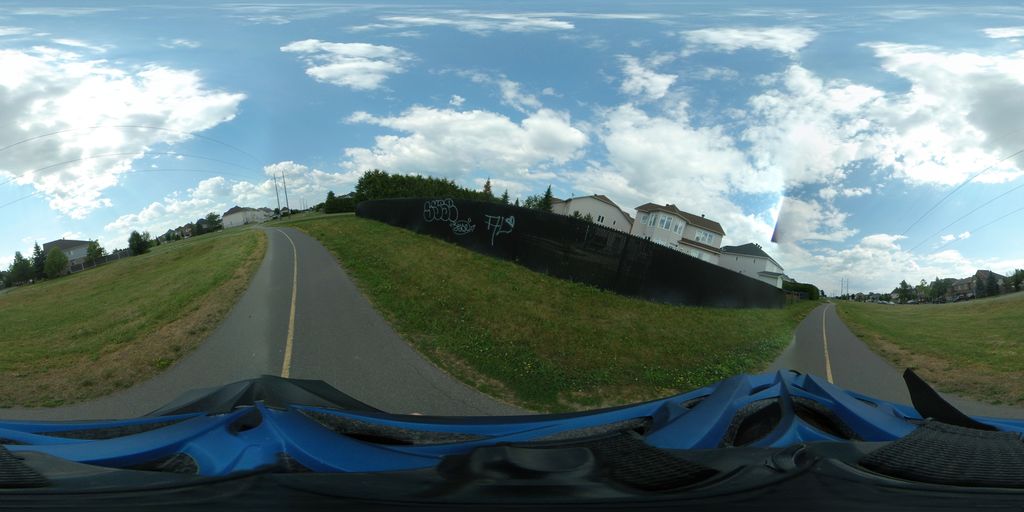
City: ottawa-gatineau